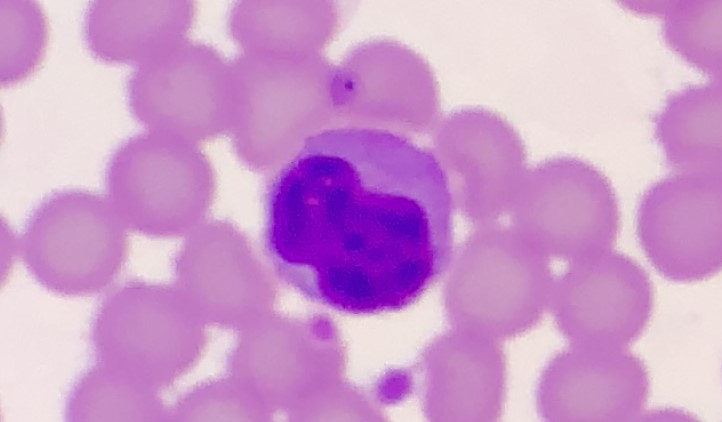
White blood cell type: Neutrophil